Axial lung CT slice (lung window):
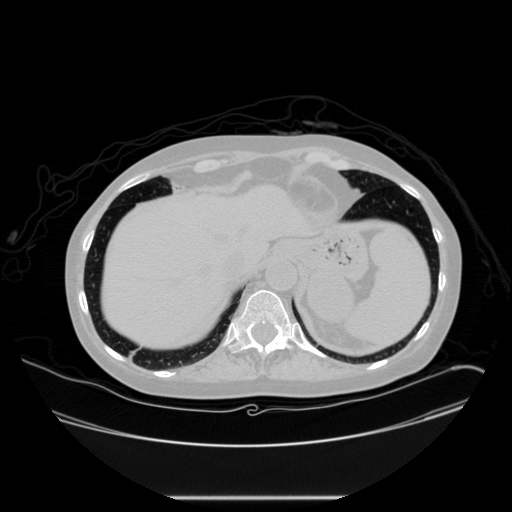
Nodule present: no